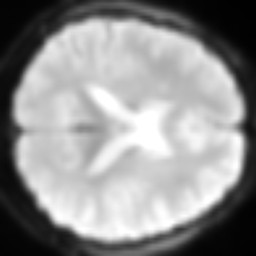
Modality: T1w
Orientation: axial
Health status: healthy
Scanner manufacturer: siemens
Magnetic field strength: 3 T
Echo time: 0.00298 s